Field crop: maize
Growth stage: 2
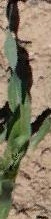
Species: maize